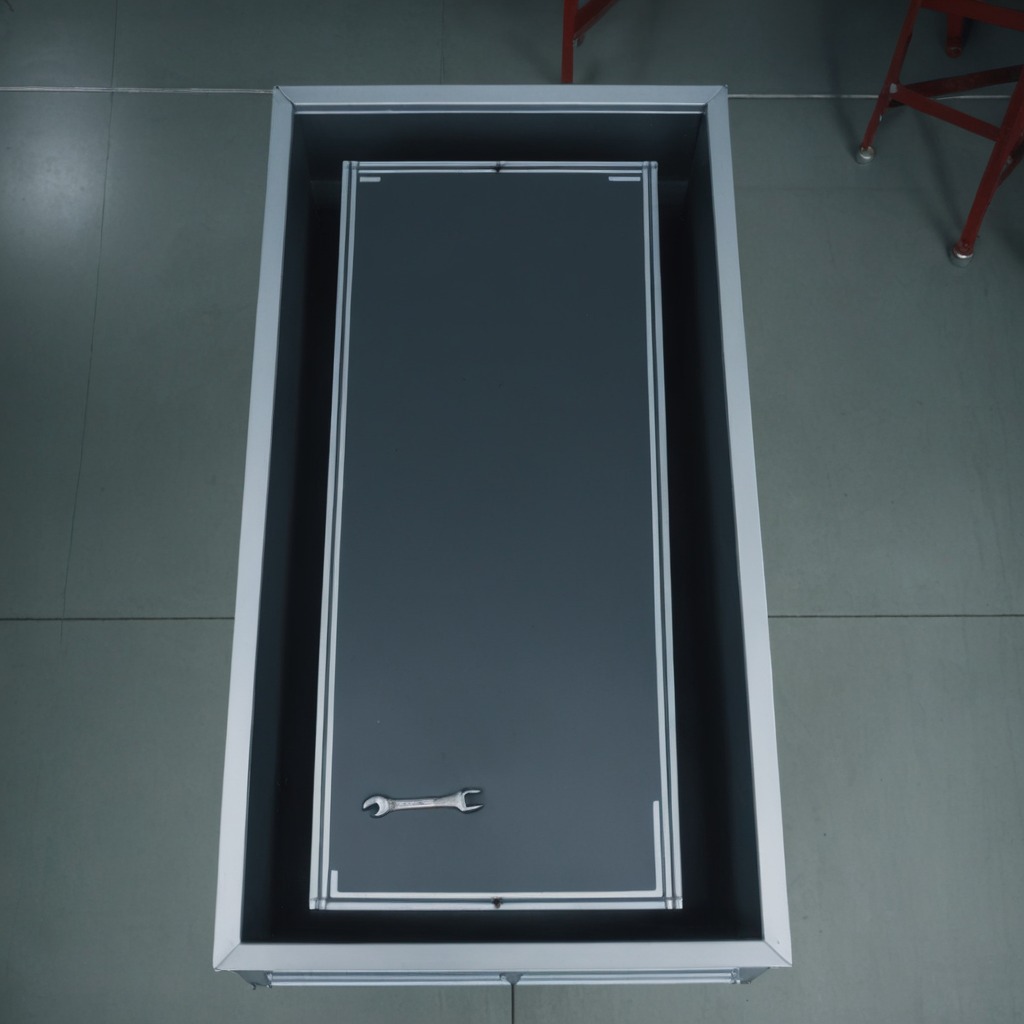
An wrench is lying on the toolbox surface in an airplane hangar workshop 8K.